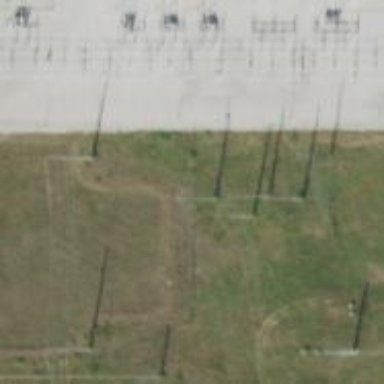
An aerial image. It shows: Power pole.